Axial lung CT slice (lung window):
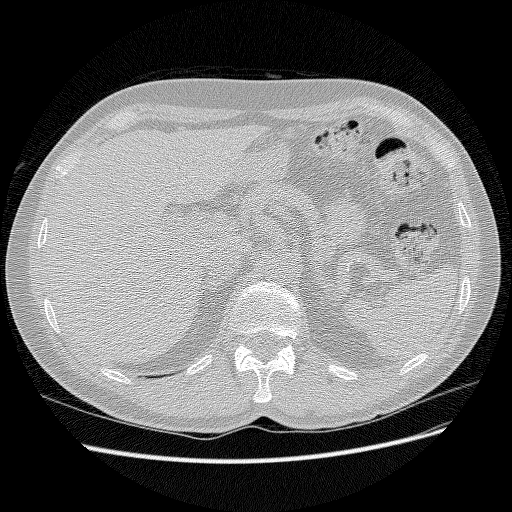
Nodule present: no